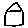
Label: house